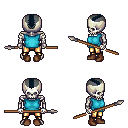
a pixel art fantasy rpg character, male body template, skeleton, teal sleeveless shirt, gold greaves, raven short mohawk hairstyle, brown shoes, spear, four views (front, back, left, right), 2x2 character sprite sheet, small pixel art, hard edges, no anti-aliasing